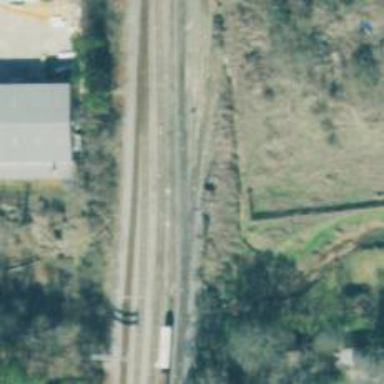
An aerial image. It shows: Railway turnout on the right side.